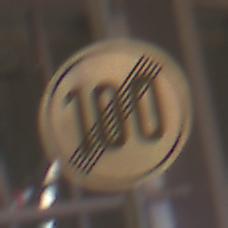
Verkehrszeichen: EndeGeschwindigkeit100
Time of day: NotSpecified
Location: Indoor (Urban)
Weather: NotSpecified
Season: NotSpecified
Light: Artificial